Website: crate-barrel
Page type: billing-address
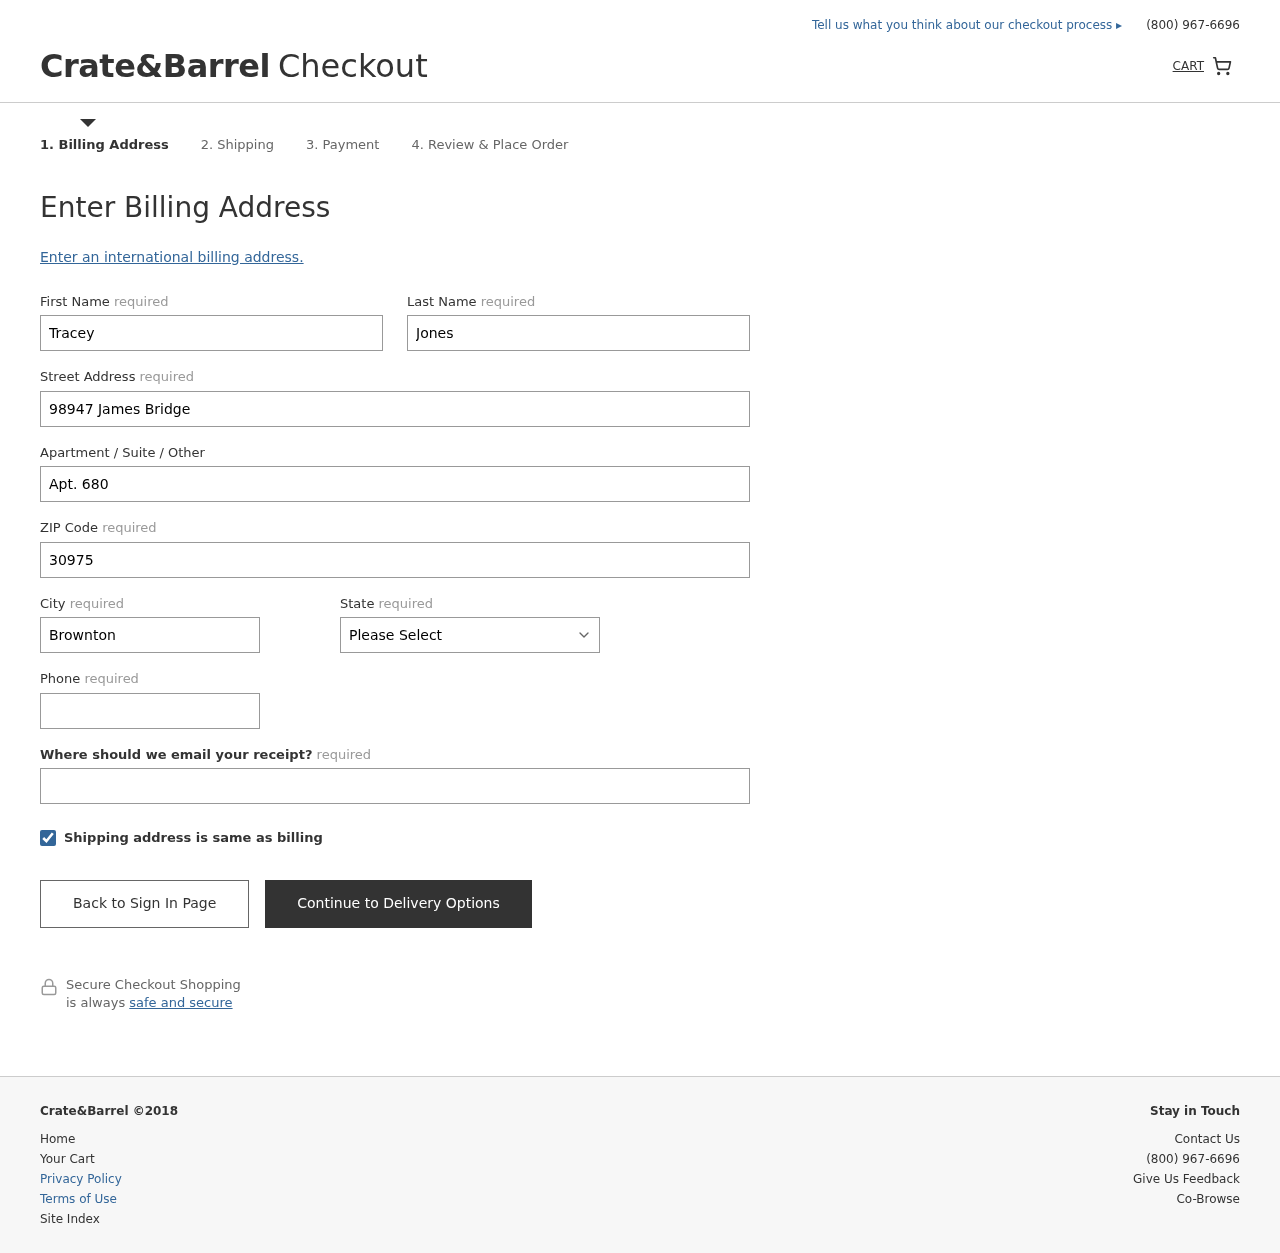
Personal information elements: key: PII_STATE
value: Colorado
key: PII_FIRSTNAME
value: Tracey
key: PII_LASTNAME
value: Jones
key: PII_STREET
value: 98947 James Bridge
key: PII_STREET2
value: Apt. 680
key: PII_POSTCODE
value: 30975
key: PII_CITY
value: Brownton
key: PII_PHONE
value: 9022200789
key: PII_EMAIL
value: tracey_jones@yahoo.com